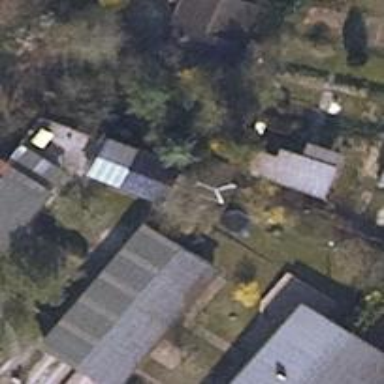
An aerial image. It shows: Garage.